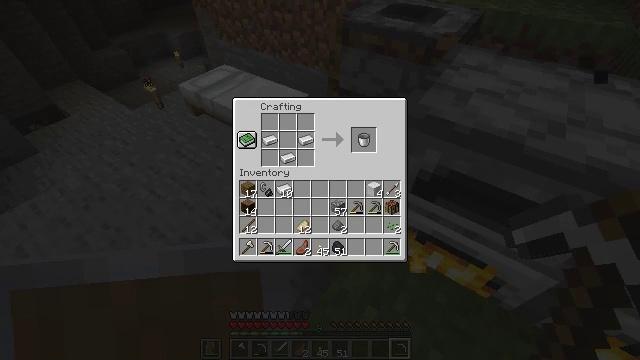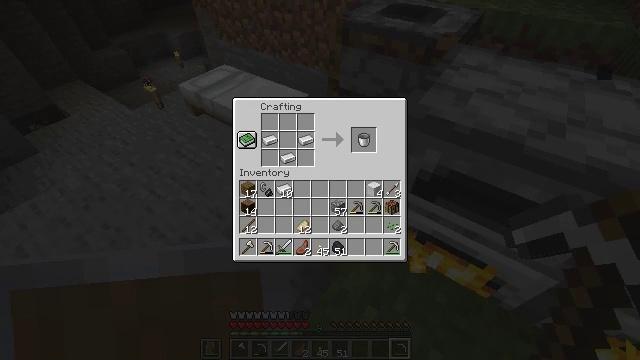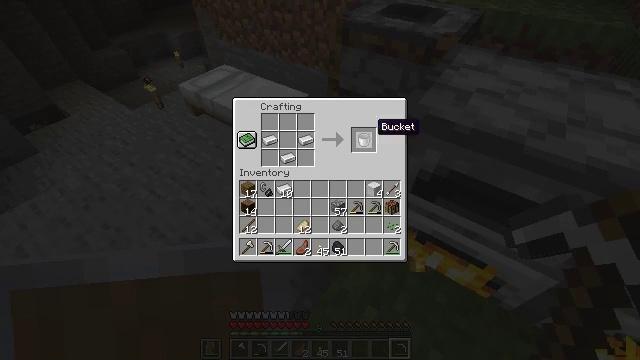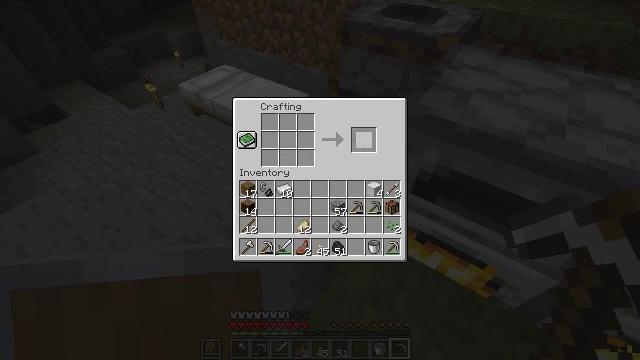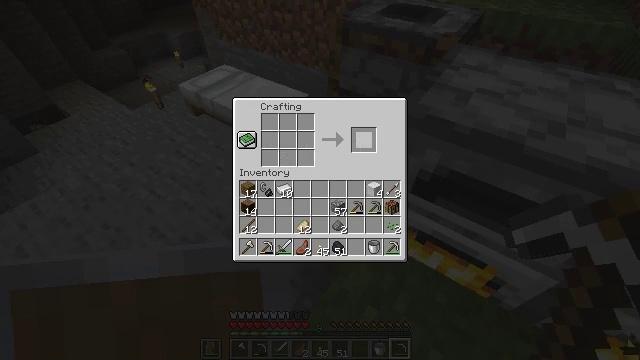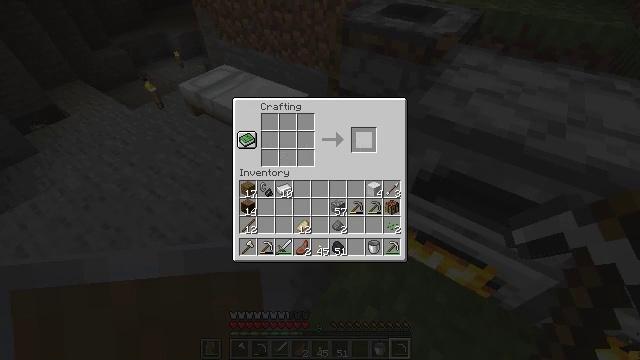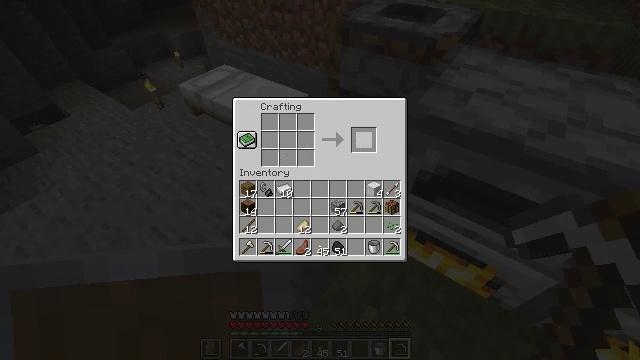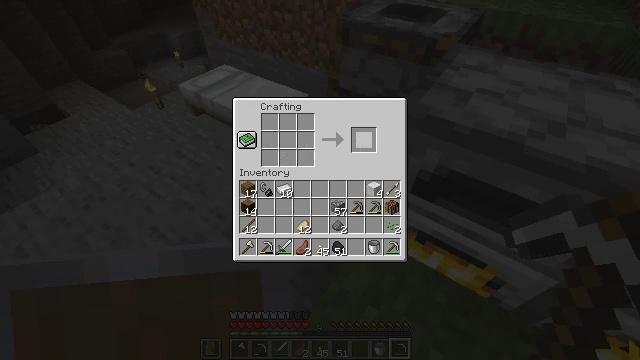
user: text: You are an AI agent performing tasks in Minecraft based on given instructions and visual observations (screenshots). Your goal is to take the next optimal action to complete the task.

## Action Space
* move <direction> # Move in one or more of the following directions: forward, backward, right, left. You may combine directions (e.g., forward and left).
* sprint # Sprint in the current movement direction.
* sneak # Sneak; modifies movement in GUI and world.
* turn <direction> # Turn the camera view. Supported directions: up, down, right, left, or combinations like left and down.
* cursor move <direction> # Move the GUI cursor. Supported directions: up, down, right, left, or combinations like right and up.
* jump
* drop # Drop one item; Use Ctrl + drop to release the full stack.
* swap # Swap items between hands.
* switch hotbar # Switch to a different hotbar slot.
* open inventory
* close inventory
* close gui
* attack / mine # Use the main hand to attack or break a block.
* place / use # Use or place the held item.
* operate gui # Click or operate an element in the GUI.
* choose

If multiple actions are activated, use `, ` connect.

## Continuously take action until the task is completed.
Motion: motion action
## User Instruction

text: Use the crafting table to create a bucket with iron ingots.
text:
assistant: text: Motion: sneak
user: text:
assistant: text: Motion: sneak
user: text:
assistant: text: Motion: sneak, operate gui
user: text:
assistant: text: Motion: sneak, operate gui
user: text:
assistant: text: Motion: sneak, operate gui
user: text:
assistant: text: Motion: sneak
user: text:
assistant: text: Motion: sneak
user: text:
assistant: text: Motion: sneak